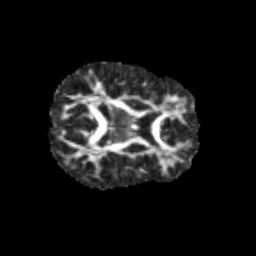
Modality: FA
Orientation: axial
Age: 13
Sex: female
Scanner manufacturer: siemens
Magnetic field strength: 3 T
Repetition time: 3.8 s
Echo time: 0.07 s